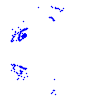
Particle: pion